The picture encodes a bearing's raw vibration samples as pixel intensities in a 2-D grid. Based on the visible evidence, which condition applies: normal, inner_race, outer_race, ball?
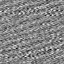
Answer: normal